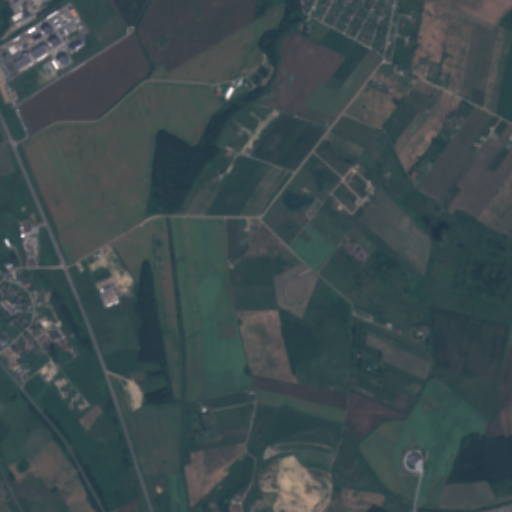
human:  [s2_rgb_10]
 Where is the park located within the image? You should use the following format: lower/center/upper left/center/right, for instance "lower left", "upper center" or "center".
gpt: The park is located in the lower right of the image.
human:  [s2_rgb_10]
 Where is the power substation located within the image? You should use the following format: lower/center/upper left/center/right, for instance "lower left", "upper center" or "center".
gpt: The power substation is located in the upper left of the image.
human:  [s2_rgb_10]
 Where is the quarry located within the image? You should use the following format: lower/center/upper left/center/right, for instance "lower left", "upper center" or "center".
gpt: The quarry is located in the lower center of the image.
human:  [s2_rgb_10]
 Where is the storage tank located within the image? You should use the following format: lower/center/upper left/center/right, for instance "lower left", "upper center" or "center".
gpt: The storage tank is located in the upper left of the image.
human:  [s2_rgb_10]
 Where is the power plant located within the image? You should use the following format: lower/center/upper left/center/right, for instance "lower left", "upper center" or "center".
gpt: There is no power plant in the image.